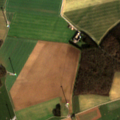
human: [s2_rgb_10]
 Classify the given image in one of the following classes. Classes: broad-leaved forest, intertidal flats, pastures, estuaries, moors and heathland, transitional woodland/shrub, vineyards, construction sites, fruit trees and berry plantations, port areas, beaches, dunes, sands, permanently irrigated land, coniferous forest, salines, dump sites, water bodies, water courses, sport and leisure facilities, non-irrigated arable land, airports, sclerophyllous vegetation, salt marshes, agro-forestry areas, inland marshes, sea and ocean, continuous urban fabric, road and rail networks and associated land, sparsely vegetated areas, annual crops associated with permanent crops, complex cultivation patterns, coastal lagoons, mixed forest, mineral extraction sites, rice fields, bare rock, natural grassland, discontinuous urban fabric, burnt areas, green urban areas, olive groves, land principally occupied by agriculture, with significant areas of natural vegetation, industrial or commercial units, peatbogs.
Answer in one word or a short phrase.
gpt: non-irrigated arable land, pastures, land principally occupied by agriculture, with significant areas of natural vegetation, broad-leaved forest